Question: I'm working on Windows Phone 8.1 Runtime and I've encountered strange problem.
Let's define two almost identical :
'''
<Slider Header="Values 0.1-0.9" Grid.Row="0" HorizontalAlignment="Stretch" TickFrequency="0.05" TickPlacement="Inline"
Minimum="0.1" Maximum="0.9" Value="0.2"/>
<Slider Header="Values 1.0-9.0" Grid.Row="1" HorizontalAlignment="Stretch" TickFrequency="0.5" TickPlacement="Inline"
Minimum="1" Maximum="9" Value="2"/>
'''
As you can see the second differentiate from the first only by it's range (10 times). But it turns out that the first one is not working properly (see attached image) - the value seems to be starting from 0 (thought you cannot set it below the set minimum 0.1 - you always have little horizontal track from 0).
It seems to be a little bug (probably with rounding the minimum value somewhere?), but maybe I've missed something. Is there a way to make it work with values less than 1.0 (without using Converters)?

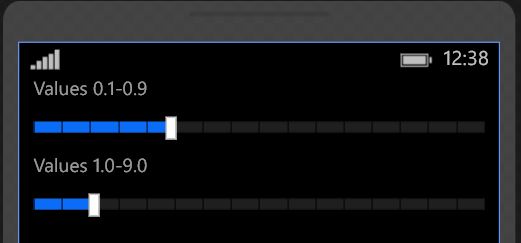
Answer: An interesting problem you have found there. +1 for the question.
I checked it our and it seems the built-in Slider really doesn't work very well when Minimum and Maximum are not whole numbers. I can think of 3 ways to work-around this.
(I assume you want to bind the Value, since you mentioned Converters)
The idea is to add another Property to the VM that you bind to like this:
'''
//Lets assume that the original property that ranges from 0.1 to 0.9 is called MyProp
public double MyPropBinding {
get {
return this.MyProp * 10.0;
}
set {
this.MyProp = value / 10.0;
}
}
'''
This is basically quite simple and requires no additional class, which is my biggest problem with converters. It may not be perfect if you have 10 VM classes that need to do it, though.
Yes, I know you asked for an option without a Converter, but I wanted to say that it is actually a very good option. Not super cool as you need another class and longer binding text, but does not require any research. And time is precious! You can basically solve your problem in a few minutes in a non-hacky way.
(one way or another)
I think you could extend the Slider and add some properties to it, that will fix it. For example: Scale (that would be 10 in your case) and ValueScaled which would be Value / Scale. So you would be using your custom Slider, Min and Max would be 1 and 9, Scale would be 10 and you'll have ValueScaled which would be the value that you actually want.
I haven't researched it a lot, because I think at least one of these should work just fine for you (and everyone else). There may be cooler solutions out there. :)